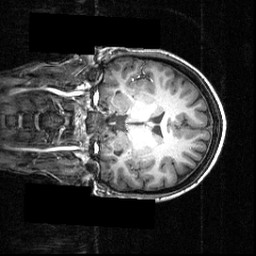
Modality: T1w
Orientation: coronal
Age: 22
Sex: female
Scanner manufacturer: siemens
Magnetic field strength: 3.951 T
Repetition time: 1.5 s
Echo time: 0.00335 s